Question: Recently I noticed that my vs2010 was auto lower casing my html attributes. This does not go very well with the use of dojo since 'onclick' != 'onClick' and 'dojo.query([Attribute])' != 'dojo.query([attribute])'.
Now I've fooled with the VS options before and went straight to Tools > Options > Text Editor > HTML > Formatting to set client attributes to as entered. Well these two options are disabled.
I've disabled all my extensions and addins as best as I know how and it is still unaffected. Searches are not returning anything helpful.
What is causing these drop downs to disable?

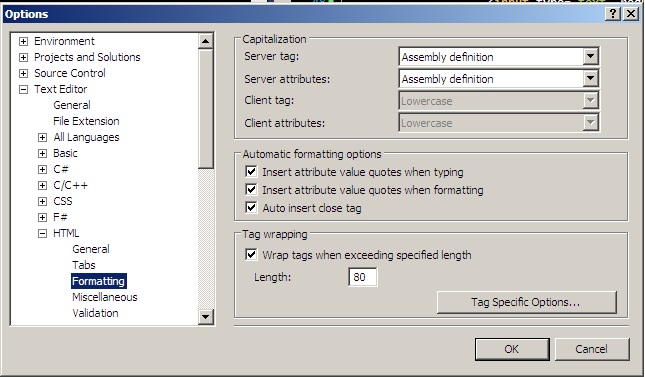
Answer: If you go to Tools|Options|Text Editor|HTML|Validation, your Target markup is probably set to XHTML or some markup where you have no choice. Set it to something like HTML5 (not XML) and those options will light up again.